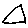
Label: triangle